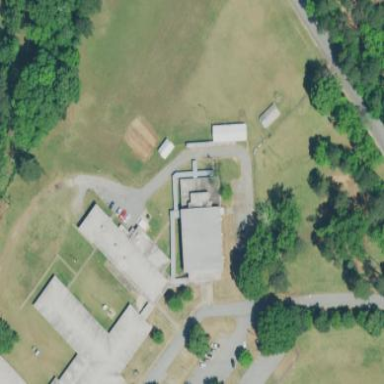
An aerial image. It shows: School.